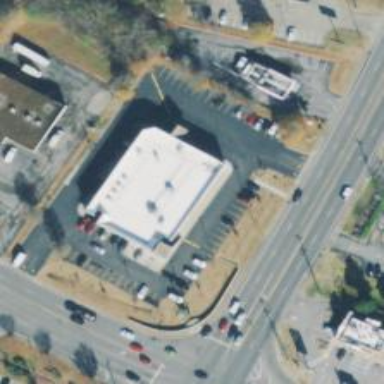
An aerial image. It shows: Pharmacy providing healthcare services.